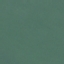
Land use / land cover class: SeaLake